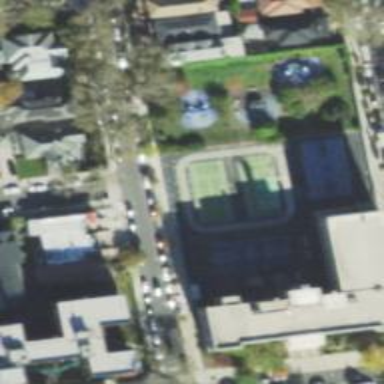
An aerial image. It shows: School building.